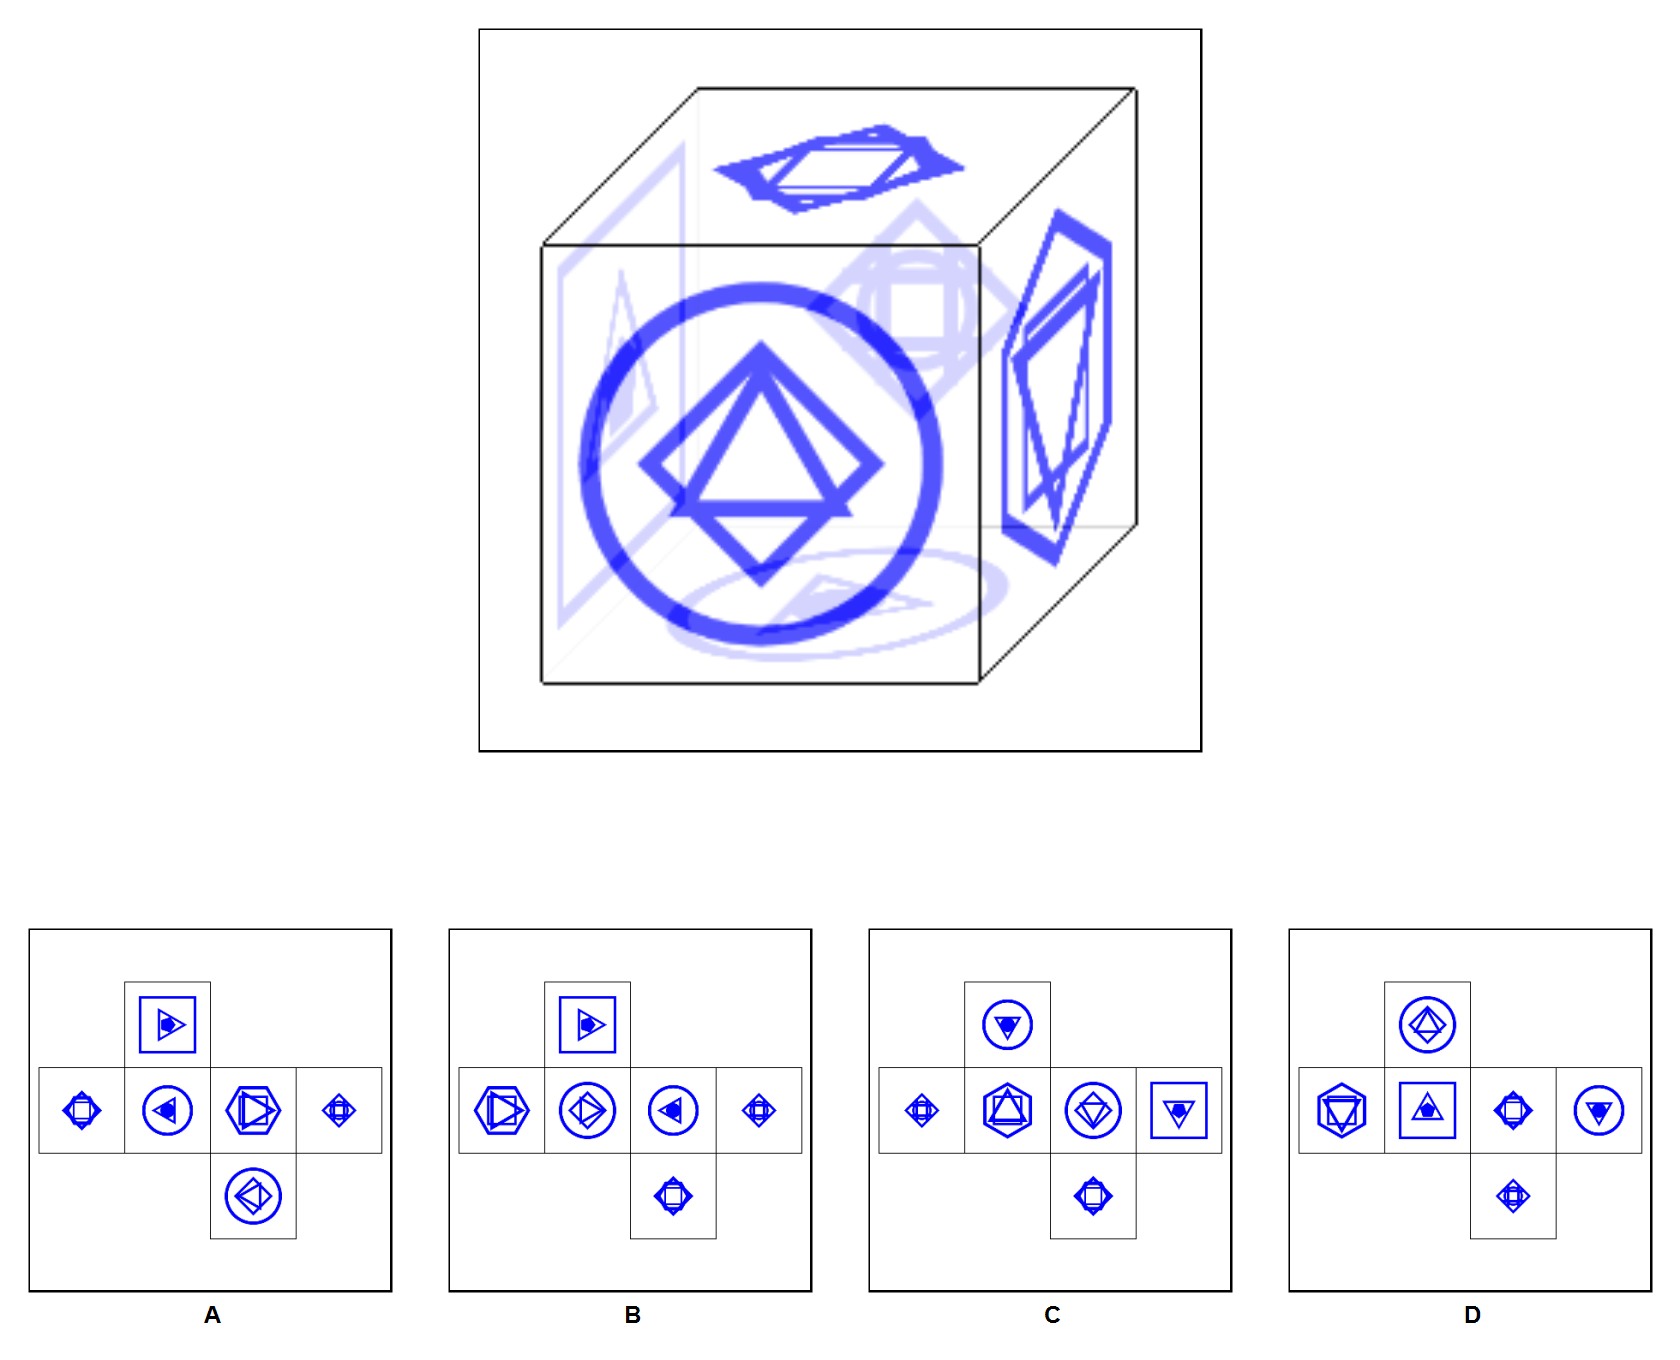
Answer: C